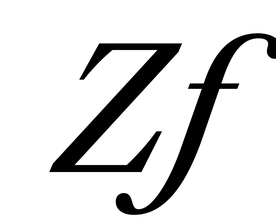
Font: LibreCaslonText-Italic_Italic